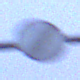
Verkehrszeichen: EndeSaemtlicherBegrenzungen
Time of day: SunriseSunset
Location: Outdoor (Urban)
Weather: Overcast
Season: NotSpecified
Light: Natural